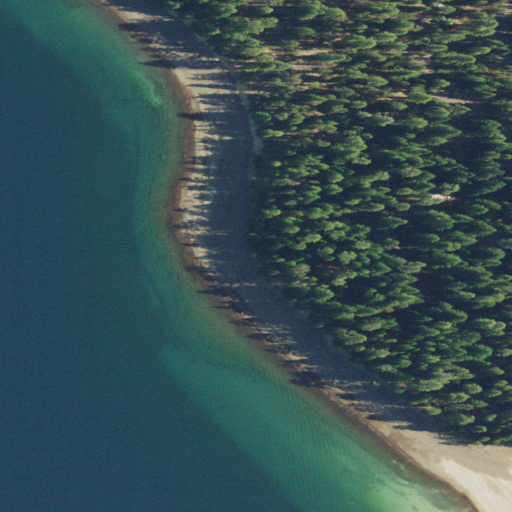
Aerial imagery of cape in Oregon named Hoey Point containing open water, evergreen forest, and open development